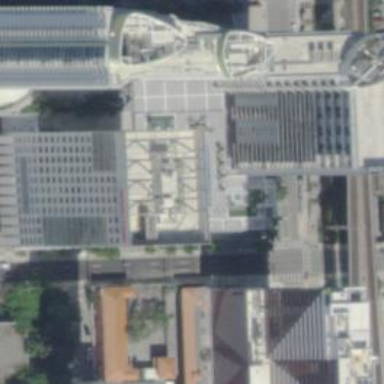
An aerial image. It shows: Part of building.